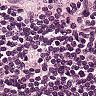
Metastatic tissue present: no